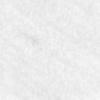
Label: no_change